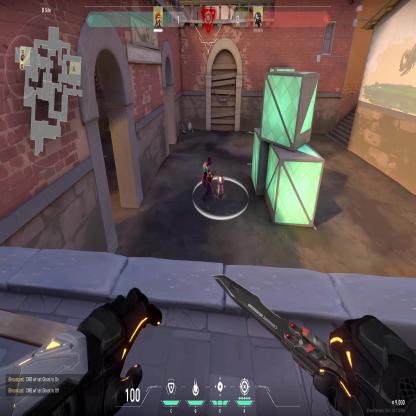
Label: planted spike ; enemy